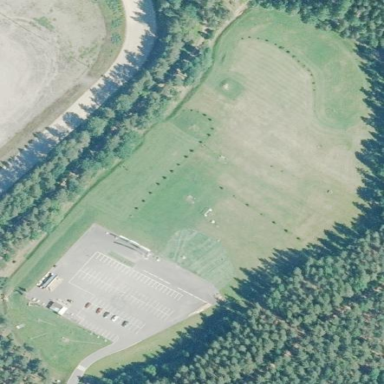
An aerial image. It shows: Disc golf pitch on the ground.